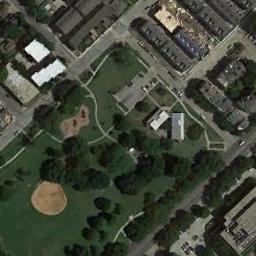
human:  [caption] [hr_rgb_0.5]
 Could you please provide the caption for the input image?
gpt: There is a baseball diamond in the grass surrounded by the houses and the forest .

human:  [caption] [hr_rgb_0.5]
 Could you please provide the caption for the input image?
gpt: A baseball diamond is in the middle of grass surrounded by many buildings and trees .

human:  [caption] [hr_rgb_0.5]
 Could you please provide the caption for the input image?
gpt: There are neat rows of houses near the baseball field .

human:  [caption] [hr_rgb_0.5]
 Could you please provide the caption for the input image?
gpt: A baseball diamond on the lawn with some trees and some buildings arranged neatly beside .

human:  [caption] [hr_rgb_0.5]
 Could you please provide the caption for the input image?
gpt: Many buildings are next to  the baseball diamond .